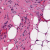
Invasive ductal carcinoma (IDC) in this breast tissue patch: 0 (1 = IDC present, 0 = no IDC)